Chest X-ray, PA view. Patient: 42 years old, sex F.
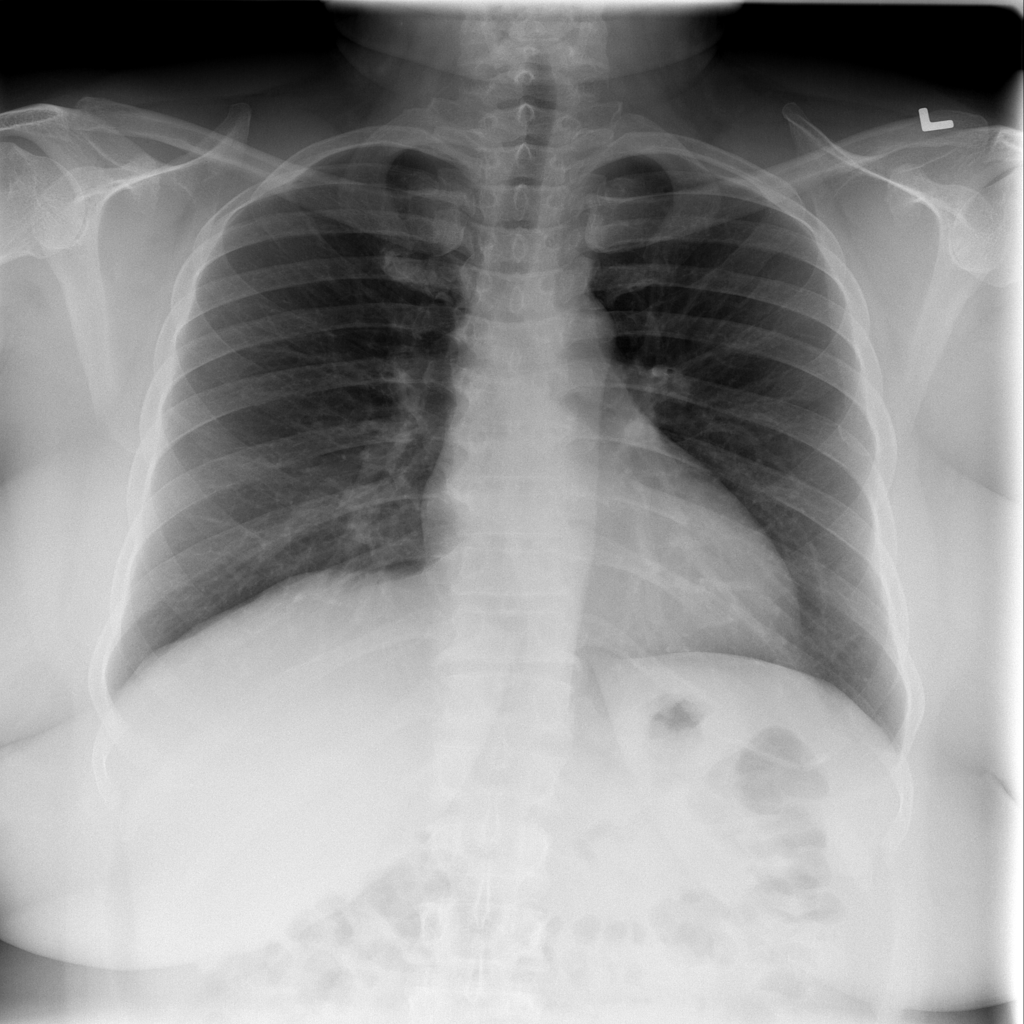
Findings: No Finding